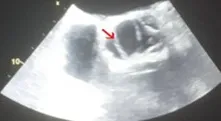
Long axis view with color doppler demonstrating severe aortic regurgitation.
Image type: radiology (ultrasound)